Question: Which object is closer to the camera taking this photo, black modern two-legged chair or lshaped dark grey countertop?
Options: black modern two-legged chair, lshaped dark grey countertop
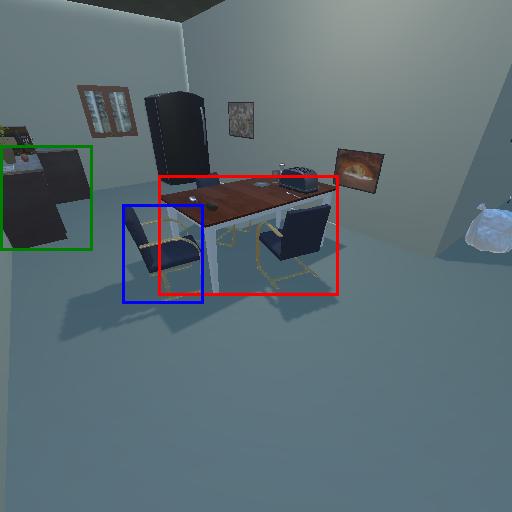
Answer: black modern two-legged chair